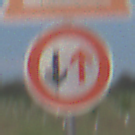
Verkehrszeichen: VorrangDesGegenverkehrs
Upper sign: Arbeitsstelle
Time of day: SunriseSunset
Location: Outdoor (Nature)
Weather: PartlyCloudy
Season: NotSpecified
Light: Natural